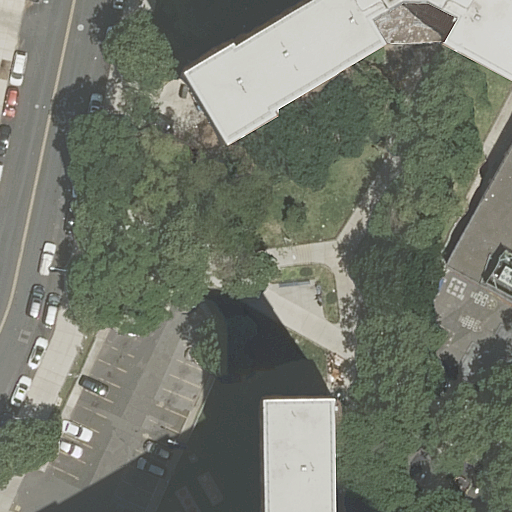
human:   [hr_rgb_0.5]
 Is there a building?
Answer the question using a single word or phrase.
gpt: yes

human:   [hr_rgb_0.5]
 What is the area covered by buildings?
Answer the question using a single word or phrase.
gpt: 1290m2

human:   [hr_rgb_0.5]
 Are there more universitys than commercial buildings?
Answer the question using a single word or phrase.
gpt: yes

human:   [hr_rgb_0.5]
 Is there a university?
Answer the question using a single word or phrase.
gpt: yes

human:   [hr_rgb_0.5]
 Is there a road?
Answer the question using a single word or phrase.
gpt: yes

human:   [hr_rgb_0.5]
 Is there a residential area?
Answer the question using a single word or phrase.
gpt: yes

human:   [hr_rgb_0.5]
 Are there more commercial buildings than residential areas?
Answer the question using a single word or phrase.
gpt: no

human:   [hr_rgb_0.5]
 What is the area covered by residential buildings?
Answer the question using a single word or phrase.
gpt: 1290m2

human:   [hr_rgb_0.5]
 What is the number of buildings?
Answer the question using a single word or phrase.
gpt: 2

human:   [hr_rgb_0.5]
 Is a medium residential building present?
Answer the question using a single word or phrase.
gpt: yes

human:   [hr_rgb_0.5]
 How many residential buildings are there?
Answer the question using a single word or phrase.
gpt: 2

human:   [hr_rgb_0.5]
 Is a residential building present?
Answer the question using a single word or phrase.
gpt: yes

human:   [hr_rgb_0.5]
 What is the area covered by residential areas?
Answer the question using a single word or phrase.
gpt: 4140m2

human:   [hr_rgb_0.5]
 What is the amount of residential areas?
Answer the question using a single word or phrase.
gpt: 1

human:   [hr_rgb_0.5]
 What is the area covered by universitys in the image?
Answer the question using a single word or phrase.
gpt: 10640m2

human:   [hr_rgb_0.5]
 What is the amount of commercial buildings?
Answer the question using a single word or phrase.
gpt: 0

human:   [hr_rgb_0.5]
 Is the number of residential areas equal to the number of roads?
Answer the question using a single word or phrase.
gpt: yes

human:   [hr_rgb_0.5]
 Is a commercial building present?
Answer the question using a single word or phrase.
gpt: no

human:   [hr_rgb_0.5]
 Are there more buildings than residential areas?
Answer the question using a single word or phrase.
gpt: yes

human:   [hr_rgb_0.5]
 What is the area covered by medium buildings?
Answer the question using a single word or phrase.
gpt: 310m2

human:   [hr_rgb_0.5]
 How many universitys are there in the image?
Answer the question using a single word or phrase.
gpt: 1

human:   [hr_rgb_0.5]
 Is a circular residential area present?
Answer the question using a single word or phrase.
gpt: no

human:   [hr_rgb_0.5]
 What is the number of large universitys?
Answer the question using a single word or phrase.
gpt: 1

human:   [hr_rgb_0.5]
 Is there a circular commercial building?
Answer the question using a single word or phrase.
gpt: no

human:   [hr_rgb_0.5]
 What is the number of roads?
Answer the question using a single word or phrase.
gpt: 1

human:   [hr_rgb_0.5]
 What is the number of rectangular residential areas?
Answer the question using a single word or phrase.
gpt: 1

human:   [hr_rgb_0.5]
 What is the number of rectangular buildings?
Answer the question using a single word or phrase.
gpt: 1

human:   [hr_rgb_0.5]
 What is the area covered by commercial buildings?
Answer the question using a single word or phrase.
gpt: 0m2

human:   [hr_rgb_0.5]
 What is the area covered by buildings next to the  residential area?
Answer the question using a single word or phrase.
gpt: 1290m2

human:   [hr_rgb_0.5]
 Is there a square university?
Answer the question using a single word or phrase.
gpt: no

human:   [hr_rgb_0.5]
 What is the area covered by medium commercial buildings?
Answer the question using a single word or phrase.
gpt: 0m2

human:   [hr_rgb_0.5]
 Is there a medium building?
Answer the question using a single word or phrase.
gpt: yes

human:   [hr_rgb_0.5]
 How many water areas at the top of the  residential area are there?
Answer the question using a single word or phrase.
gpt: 0

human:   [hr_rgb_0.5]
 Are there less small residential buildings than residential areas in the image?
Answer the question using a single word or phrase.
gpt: yes

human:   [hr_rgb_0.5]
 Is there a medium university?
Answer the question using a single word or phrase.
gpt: no

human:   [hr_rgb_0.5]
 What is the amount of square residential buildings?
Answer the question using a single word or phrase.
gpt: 0

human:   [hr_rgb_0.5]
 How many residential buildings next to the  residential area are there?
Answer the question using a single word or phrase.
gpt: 2

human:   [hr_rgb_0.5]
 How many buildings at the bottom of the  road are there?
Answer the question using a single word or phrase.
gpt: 1

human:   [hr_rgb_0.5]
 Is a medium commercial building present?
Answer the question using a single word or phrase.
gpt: no

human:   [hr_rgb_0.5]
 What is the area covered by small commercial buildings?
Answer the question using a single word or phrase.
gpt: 0m2

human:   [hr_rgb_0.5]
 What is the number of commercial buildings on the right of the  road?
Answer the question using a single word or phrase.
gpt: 0

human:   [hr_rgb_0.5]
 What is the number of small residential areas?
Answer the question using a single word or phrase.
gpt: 0

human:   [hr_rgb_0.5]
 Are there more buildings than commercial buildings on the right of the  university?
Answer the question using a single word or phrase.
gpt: yes

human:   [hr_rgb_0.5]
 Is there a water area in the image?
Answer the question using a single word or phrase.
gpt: no

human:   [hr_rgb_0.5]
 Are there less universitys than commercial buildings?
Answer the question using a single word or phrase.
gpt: no

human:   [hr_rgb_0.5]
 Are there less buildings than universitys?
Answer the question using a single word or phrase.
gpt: no

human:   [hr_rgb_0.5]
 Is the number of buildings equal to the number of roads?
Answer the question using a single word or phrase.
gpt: no

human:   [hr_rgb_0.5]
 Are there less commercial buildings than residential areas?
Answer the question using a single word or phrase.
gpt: yes

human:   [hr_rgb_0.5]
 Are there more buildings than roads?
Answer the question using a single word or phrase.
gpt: yes

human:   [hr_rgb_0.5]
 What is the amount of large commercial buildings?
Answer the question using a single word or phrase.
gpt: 0

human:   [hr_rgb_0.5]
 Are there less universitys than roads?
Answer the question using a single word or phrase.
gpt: no

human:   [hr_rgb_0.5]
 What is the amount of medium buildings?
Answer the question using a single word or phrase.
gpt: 1

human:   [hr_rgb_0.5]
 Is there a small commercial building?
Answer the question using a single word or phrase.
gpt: no

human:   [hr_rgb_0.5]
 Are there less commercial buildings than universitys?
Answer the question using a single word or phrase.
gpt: yes

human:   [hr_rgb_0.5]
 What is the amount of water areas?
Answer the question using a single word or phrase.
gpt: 0

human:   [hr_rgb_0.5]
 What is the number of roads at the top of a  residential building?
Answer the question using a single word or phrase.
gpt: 1

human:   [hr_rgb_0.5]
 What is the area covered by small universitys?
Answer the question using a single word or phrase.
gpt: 0m2

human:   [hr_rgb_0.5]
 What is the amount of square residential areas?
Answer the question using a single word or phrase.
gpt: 0

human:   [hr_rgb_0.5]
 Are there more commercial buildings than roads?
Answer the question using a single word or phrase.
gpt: no

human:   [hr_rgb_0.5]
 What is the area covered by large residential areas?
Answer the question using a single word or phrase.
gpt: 4140m2

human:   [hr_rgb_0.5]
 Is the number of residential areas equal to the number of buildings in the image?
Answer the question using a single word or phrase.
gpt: no

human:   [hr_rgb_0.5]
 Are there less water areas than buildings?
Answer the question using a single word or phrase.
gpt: yes

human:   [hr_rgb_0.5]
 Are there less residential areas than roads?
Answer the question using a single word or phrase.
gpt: no

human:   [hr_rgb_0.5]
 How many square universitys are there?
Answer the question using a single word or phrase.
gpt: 0